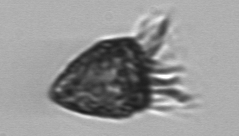
Label: Strombidium_morphotype2